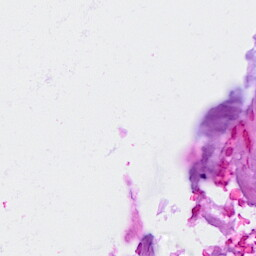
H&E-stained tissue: Breast